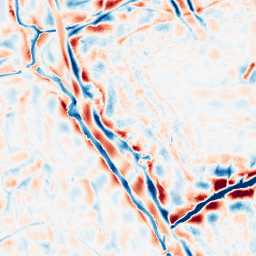
Category: wavelet
Decomposition family: wavelet_biorthogonal
Decomposition parameters: wavelet: bior3.5
level: 4
Upsampling method: quadratic
Upsampling parameters: scale: 4
Upsampling scale: 4